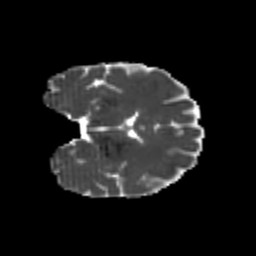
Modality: MD
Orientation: coronal
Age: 23
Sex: female
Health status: healthy
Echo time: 0.074 s